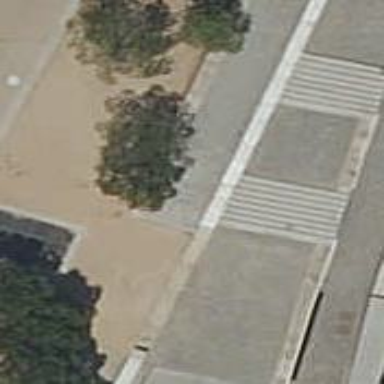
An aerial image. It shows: Set of steps on the road.